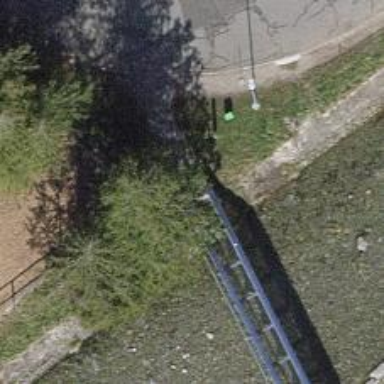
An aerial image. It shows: Footway road on beam bridge.